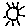
Label: sun